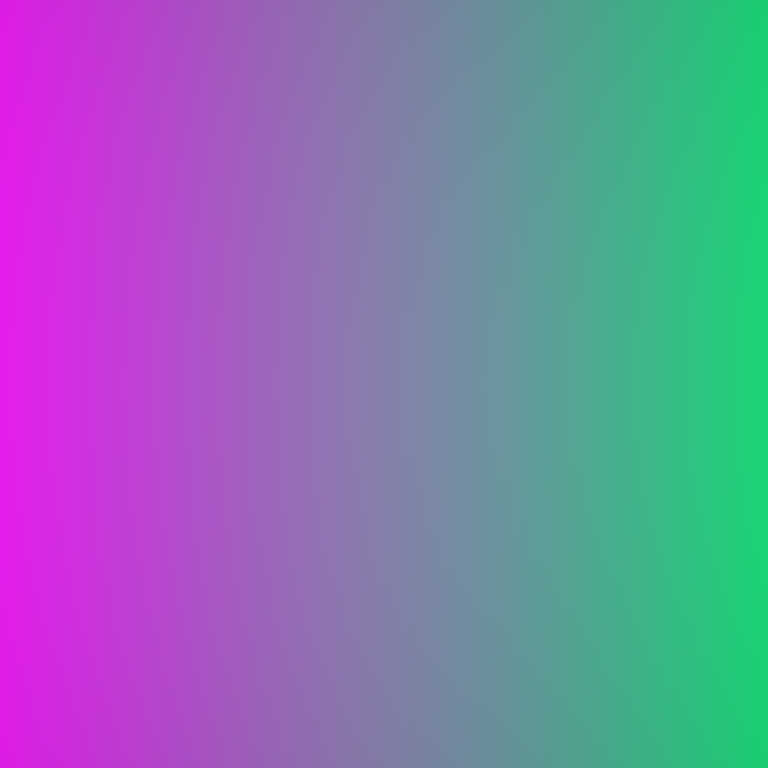
Abstract light effect, smooth gradient from vivid magenta to bright green, energetic atmosphere, soft blend, no room, no furniture, no objects.